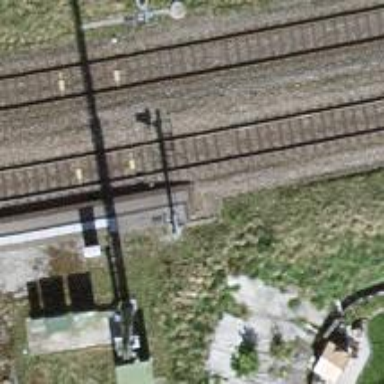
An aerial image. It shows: Railway signal.